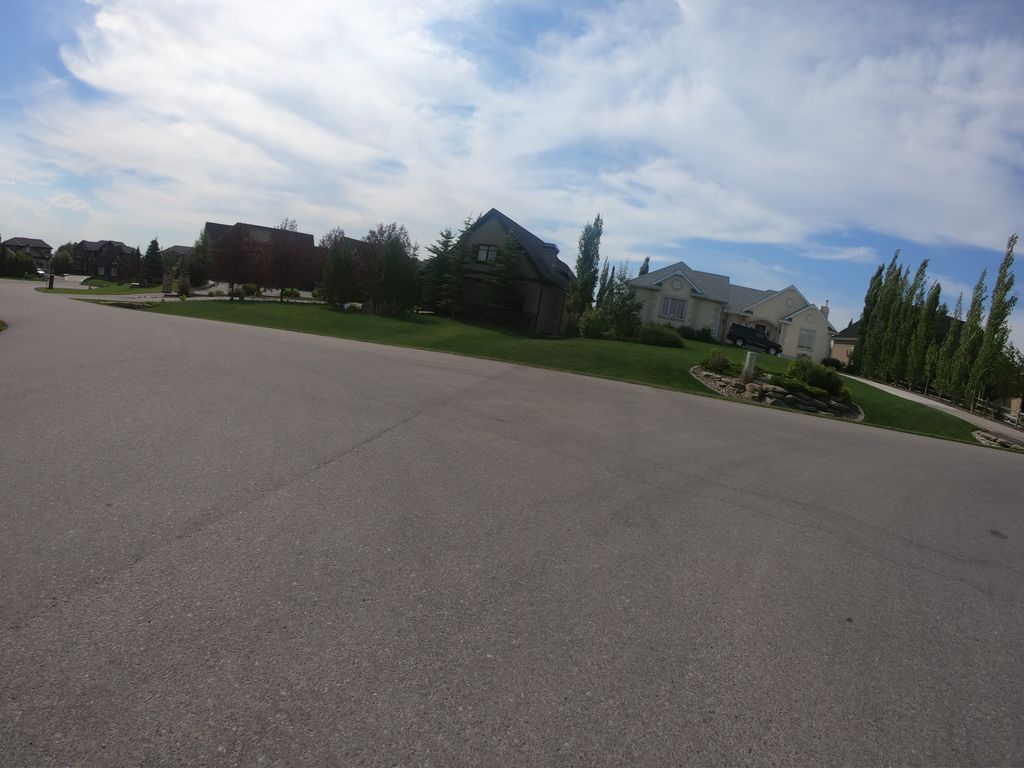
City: calgary